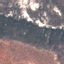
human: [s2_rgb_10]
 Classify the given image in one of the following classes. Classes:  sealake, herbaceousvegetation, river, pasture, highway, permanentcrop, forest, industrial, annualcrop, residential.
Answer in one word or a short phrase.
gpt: HerbaceousVegetation